Interaction volume radius: 10 \u00c5
Interaction volume height: 10 \u00c5
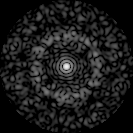
Disorder parameter: 0.8572